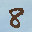
Label: 8